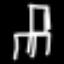
Label: chair